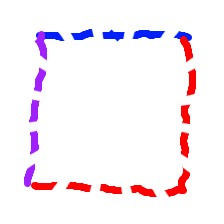
Shape: square